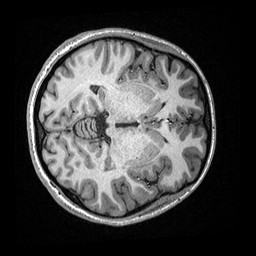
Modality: T1w
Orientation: axial
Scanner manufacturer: ge
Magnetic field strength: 3 T
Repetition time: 2.349 s
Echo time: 0.002968 s